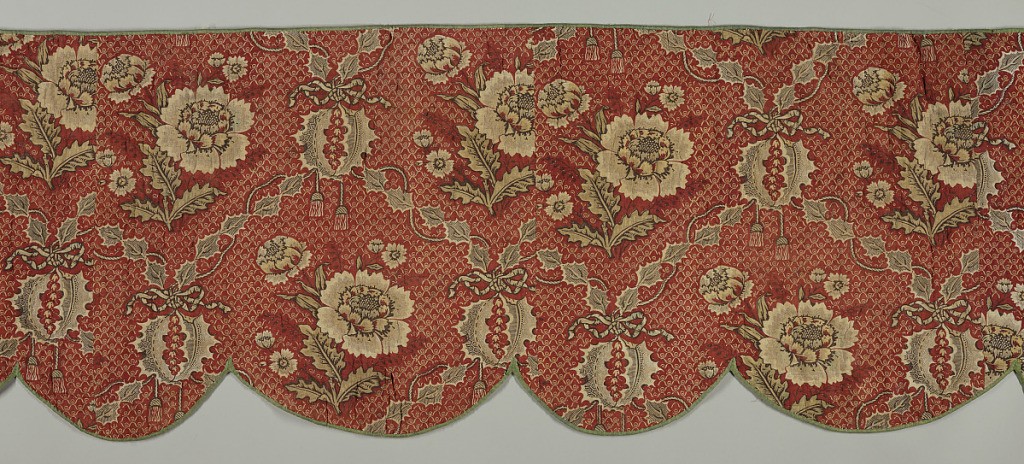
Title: Valance
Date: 1751–1800
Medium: cotton Technique: block printed, colored ground
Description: Valance in a floral design consisting of a red ground with imbricated pattern in white. Large flowers clusters in white, red and dark brown with garlands of leaves in dark brown and red. With cords and tassels. Variety of picotage used in flower leaves. Leaf garlands printed with dark brown horizontal lines. Much detail outlined in black and dark brown. Faced with fragments of block printed cotton in tulip and leaf pattern in reds and dark brown.